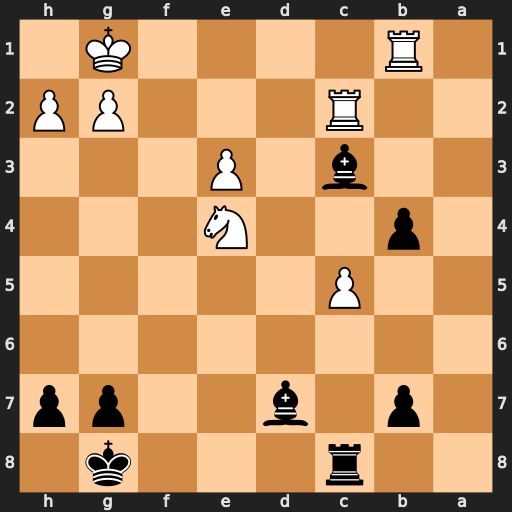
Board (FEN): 2r3k1/1p1b2pp/8/2P5/1p2N3/2b1P3/2R3PP/1R4K1
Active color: b
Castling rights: -
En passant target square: -
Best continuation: Bf5 Nxc3 bxc3 e4 Bxe4 Rxc3 Bxb1